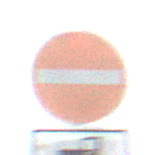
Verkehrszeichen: VerbotDerEinfahrt
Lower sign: MehrspurigeFahrzeugeFrei8
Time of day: Midday
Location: Outdoor (Nature)
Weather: PartlyCloudy
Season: NotSpecified
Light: Natural